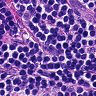
Metastatic tissue present: no